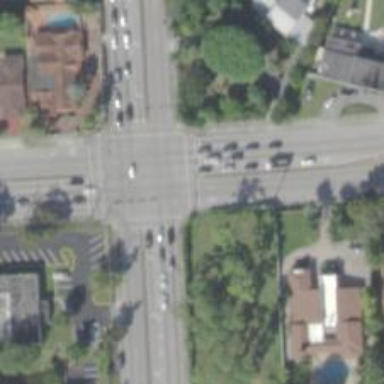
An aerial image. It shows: Crossing with marked lines on the road.